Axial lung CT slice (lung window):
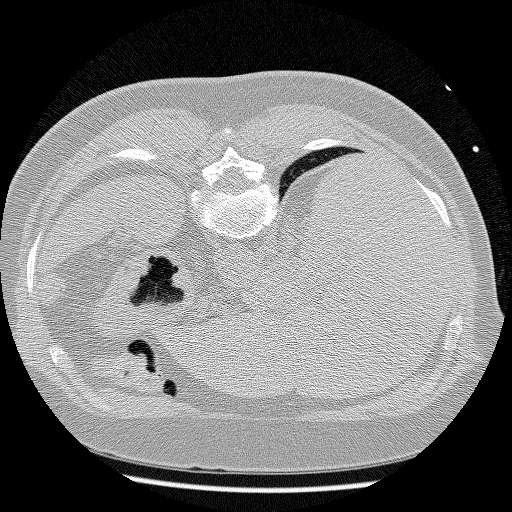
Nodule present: no